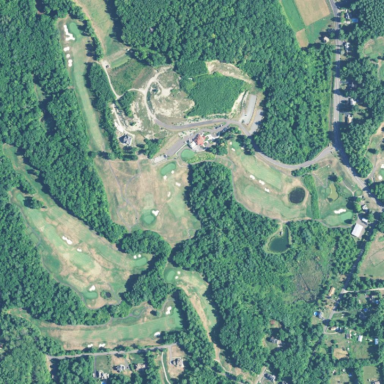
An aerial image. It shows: Golf course surrounded by greenery.